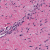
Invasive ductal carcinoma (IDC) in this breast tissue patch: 0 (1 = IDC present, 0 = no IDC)